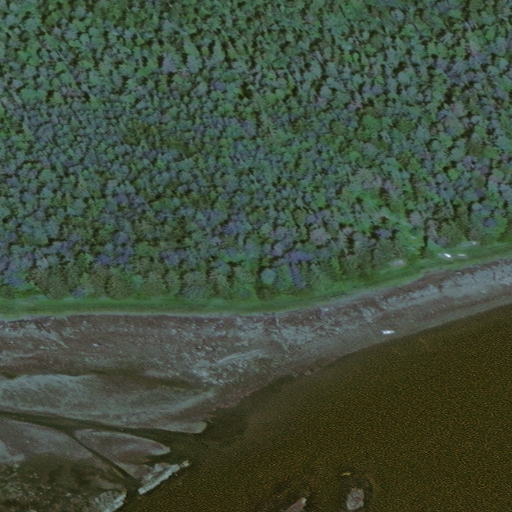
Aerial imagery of cape in Alaska named Point Humbug containing only unknown